Question: I created s set up project using <URL>.
The addin was not getting installed. When I tried to add it through add ins in excel it said '"xxx is not a valid office addin".'
This error is because the dll is not strong named and not in GAC. So I enabled adding the dll in GAC in the set up project using <URL>
I am still not able to see the add in when I run the set up. and when I forcibly tried to add it, got the same error.
Any idea whats going wrong?
Thanks in advance!
Added the registry entry in the deployment project

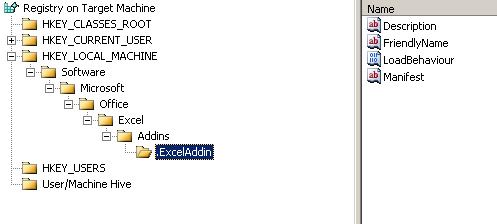
Answer: FInally used clickonce to create the build!!